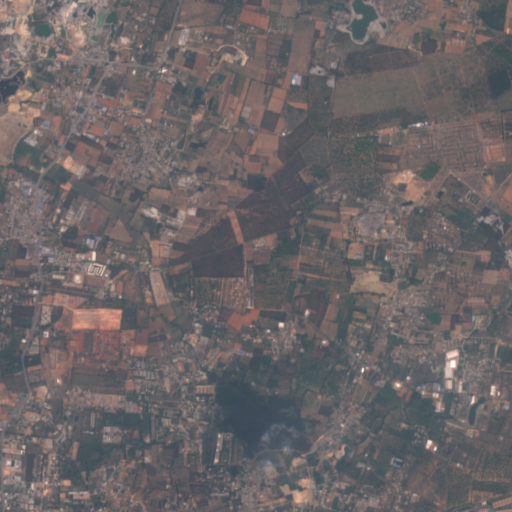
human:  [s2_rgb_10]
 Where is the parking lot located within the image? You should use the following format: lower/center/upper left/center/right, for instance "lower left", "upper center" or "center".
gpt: The parking lot is located in the lower left of the image.
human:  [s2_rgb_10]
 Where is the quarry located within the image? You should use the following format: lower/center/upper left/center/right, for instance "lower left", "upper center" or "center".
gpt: There is no quarry in the image.